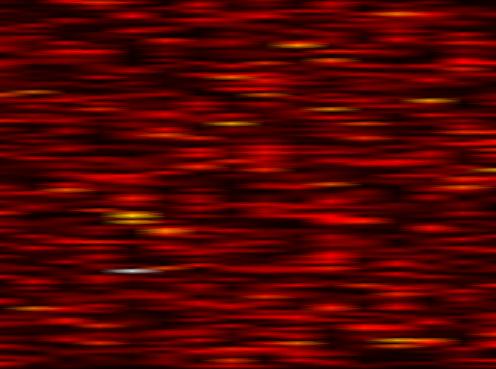
Label: WOLA